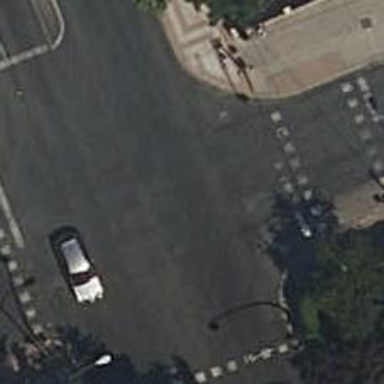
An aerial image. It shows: Road with traffic signals.